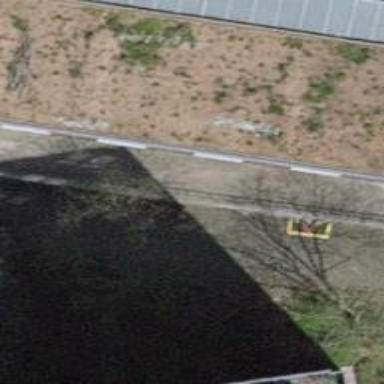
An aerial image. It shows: Retaining wall.